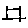
Label: square